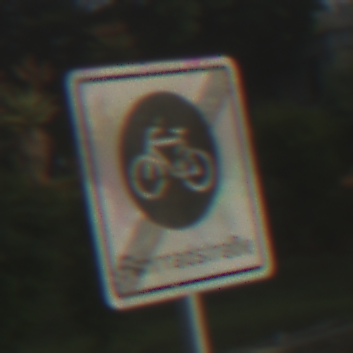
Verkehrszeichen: EndeFahrradstrasse
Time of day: SunriseSunset
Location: Outdoor (Suburban)
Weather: PartlyCloudy
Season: NotSpecified
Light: Natural